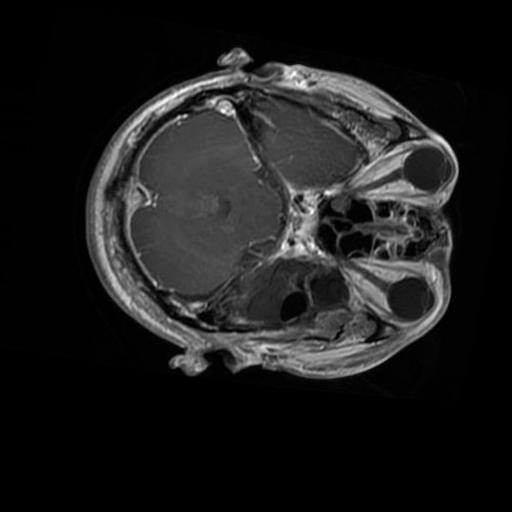
Label: brain_glioma